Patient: sex M, age 30
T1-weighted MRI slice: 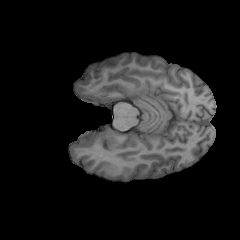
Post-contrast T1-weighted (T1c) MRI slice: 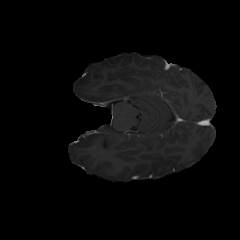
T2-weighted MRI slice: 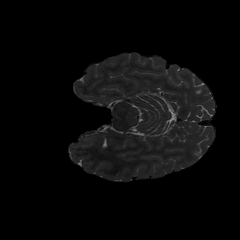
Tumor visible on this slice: no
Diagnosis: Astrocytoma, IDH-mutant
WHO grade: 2